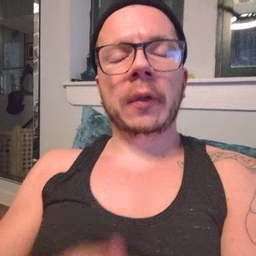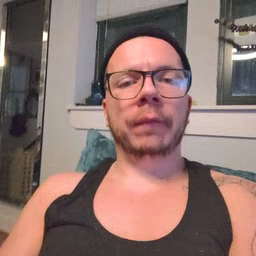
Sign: yourself